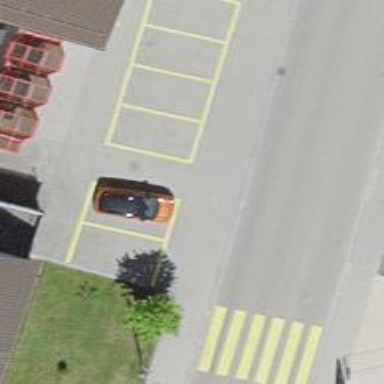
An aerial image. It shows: Street side parking area.